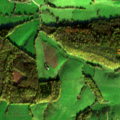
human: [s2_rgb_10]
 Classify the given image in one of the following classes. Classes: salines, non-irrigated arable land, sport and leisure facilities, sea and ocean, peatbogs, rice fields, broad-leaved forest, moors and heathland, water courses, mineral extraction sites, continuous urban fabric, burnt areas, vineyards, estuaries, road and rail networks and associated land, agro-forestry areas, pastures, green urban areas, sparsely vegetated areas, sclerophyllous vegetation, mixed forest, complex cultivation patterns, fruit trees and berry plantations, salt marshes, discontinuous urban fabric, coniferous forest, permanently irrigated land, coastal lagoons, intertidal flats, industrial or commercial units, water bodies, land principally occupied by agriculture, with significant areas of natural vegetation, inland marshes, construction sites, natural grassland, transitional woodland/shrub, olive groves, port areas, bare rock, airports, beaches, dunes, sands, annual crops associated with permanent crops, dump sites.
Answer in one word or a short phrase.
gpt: pastures, complex cultivation patterns, land principally occupied by agriculture, with significant areas of natural vegetation, broad-leaved forest